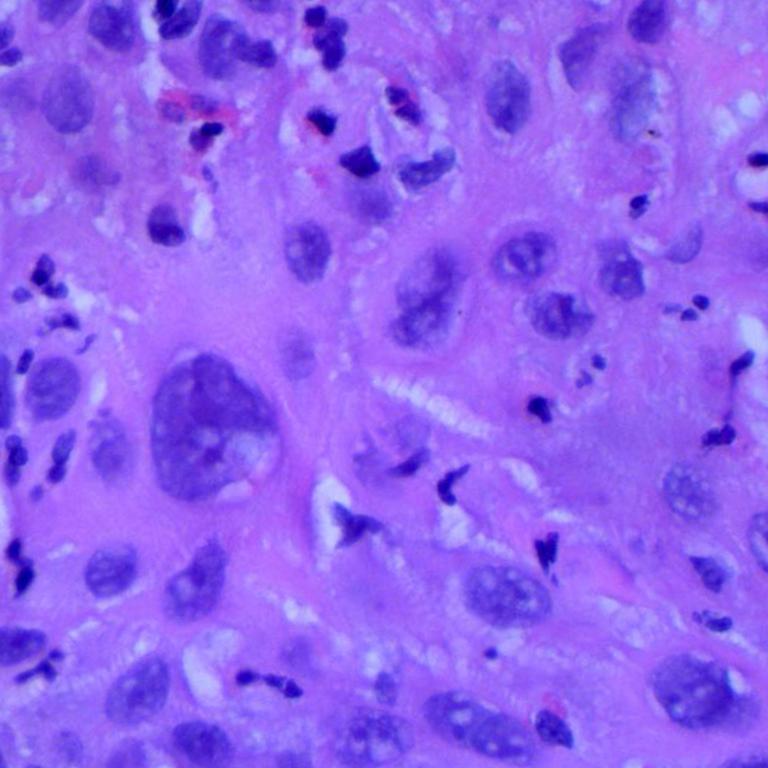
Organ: lung
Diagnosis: squamous carcinomas